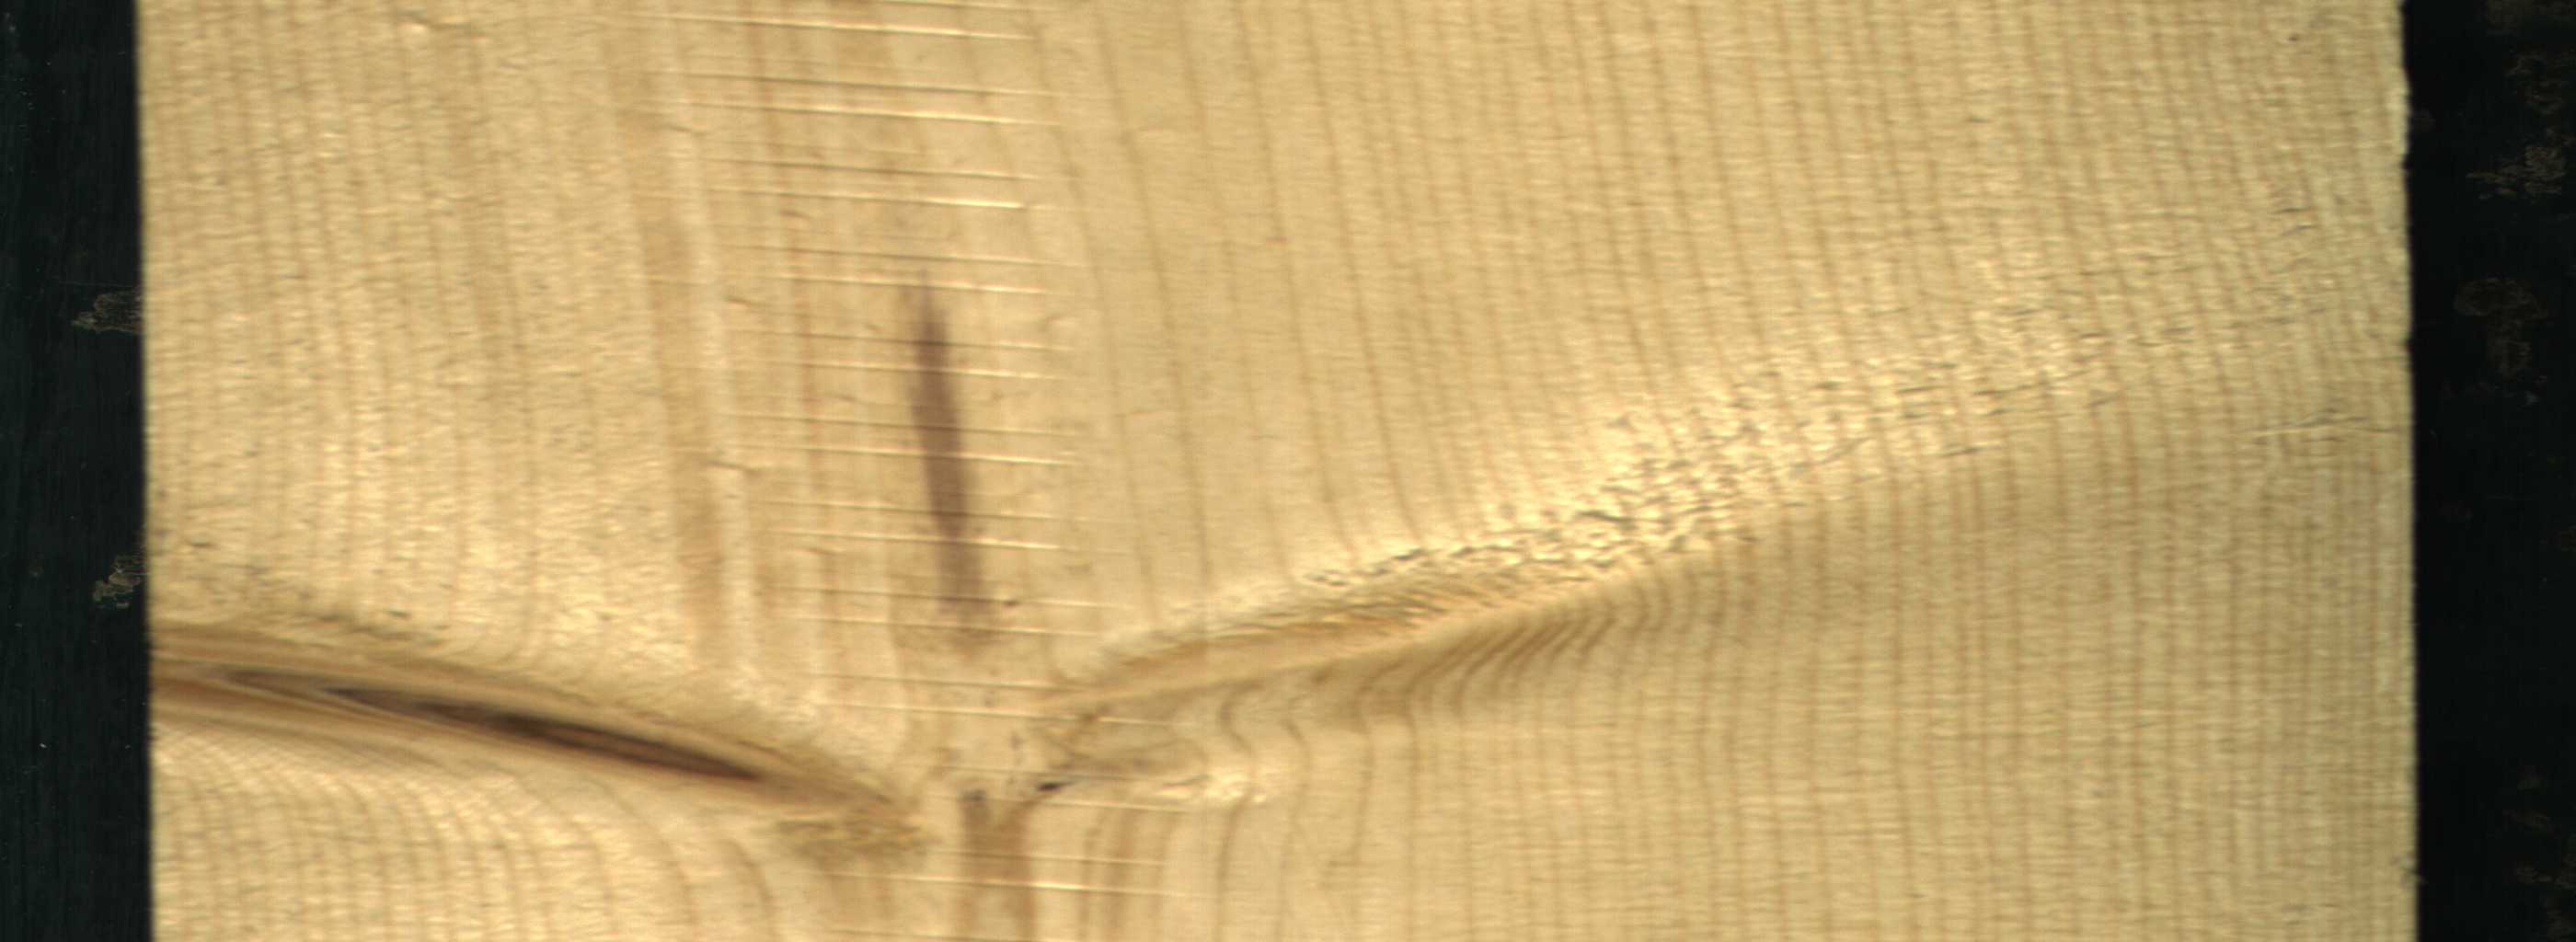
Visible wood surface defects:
Marrow
Live_Knot
Live_Knot